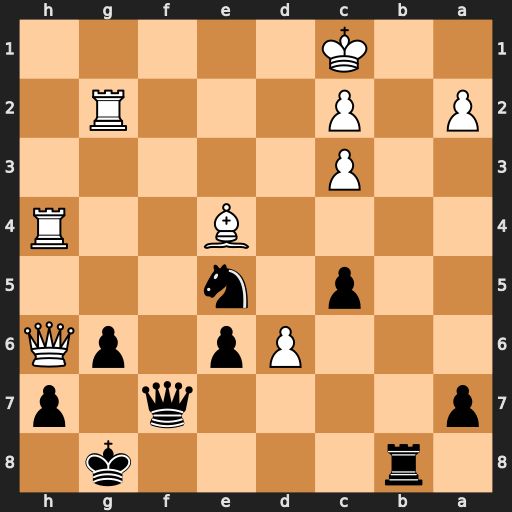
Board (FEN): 1r4k1/p4q1p/3Pp1pQ/2p1n3/4B2R/2P5/P1P3R1/2K5
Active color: b
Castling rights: -
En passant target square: -
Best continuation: Qf1+ Kd2 Nc4#